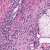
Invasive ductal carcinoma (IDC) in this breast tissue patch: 0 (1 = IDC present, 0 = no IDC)